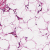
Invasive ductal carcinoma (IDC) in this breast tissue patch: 0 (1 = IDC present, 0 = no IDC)